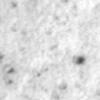
Label: no_change